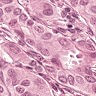
Metastatic tissue present: yes